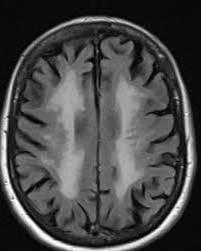
Label: notumor